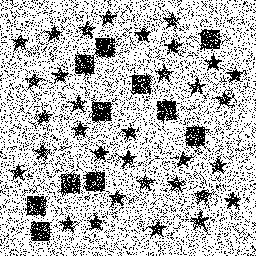
Squares: 11
Triangles: 0
Stars: 33
Total shapes: 44